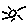
Label: sun